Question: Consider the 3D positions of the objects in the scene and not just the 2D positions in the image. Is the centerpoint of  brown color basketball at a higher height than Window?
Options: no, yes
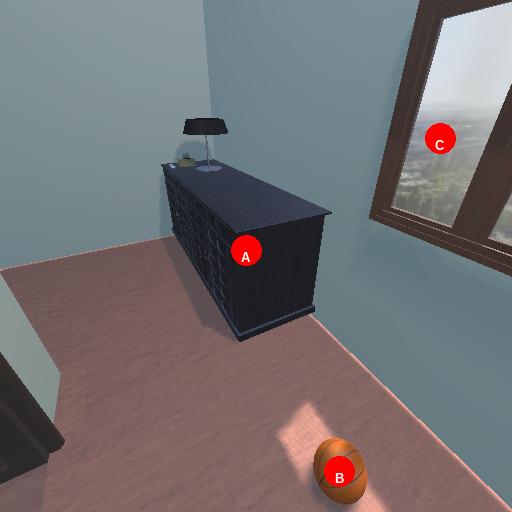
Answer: no